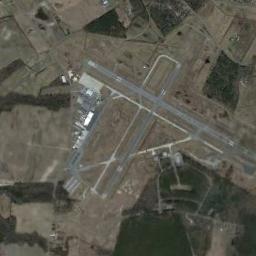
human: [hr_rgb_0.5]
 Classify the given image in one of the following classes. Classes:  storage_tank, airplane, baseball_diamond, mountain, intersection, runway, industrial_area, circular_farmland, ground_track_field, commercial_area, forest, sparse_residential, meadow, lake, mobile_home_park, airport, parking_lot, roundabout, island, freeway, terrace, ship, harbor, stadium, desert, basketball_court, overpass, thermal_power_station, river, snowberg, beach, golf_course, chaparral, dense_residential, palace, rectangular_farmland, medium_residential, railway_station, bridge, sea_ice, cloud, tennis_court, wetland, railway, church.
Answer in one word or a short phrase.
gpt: airport